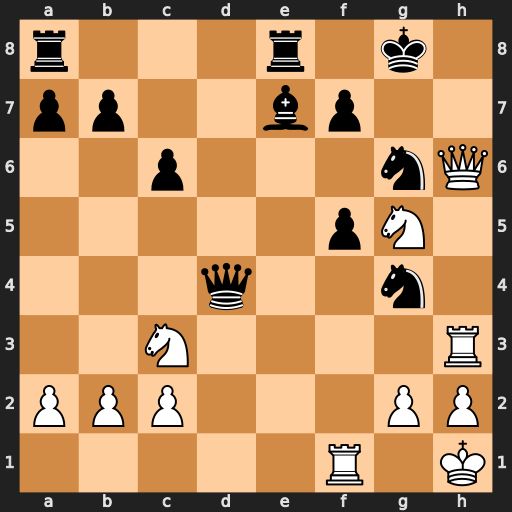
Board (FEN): r3r1k1/pp2bp2/2p3nQ/5pN1/3q2n1/2N4R/PPP3PP/5R1K
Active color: w
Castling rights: -
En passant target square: -
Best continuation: Qh7+ Kf8 Qxf7#